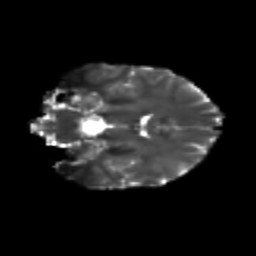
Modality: T2w
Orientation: coronal
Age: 31
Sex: female
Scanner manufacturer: siemens
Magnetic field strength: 3 T
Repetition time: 3.5 s
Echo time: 0.104 s